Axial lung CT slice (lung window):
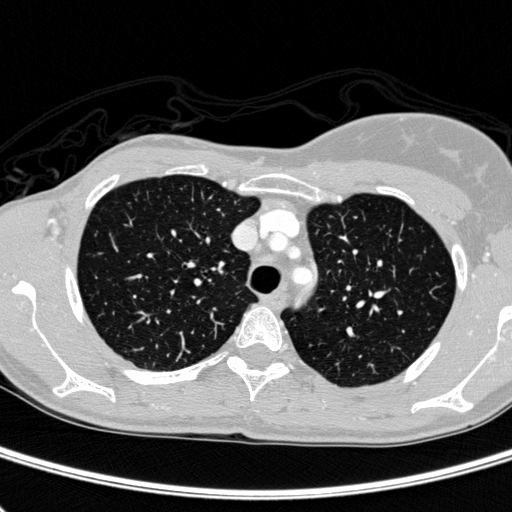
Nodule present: no